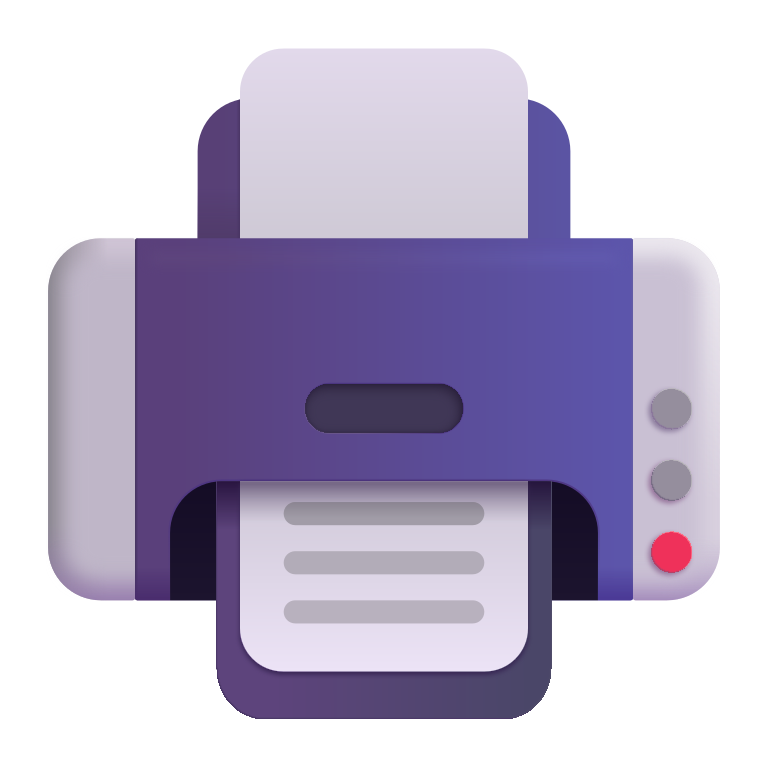
printer color